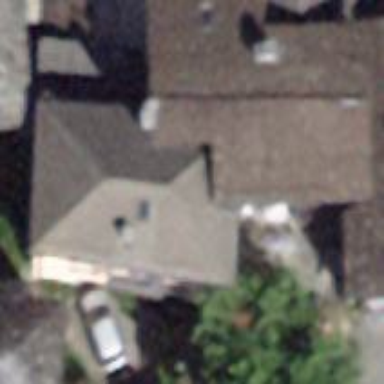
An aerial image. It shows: Detached building.